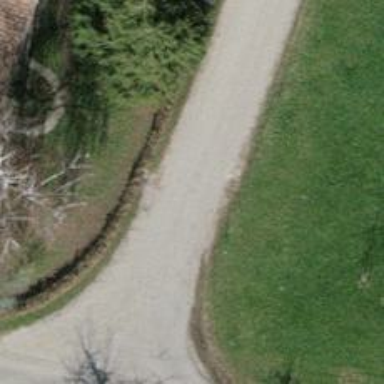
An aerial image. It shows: Residential road.